Question: So I'm using + and have created a <URL>.
Once rendered, it's styling is shown like below:

Clicking on the anchors (small crosses in the top right-hand corner) results in that tab being closed. However, this is a piece of default behaviour I don't want, and would like to remove.
Say my TabPanel is simply:
'''
panel= new TabPanel();
panel. ............... // Method to remove all tabs 'close tab' option.
panel.add(datacenterGrid, new TabItemConfig("Datacenter", true)); // Adding tab one
panel.add(clusterGrid, new TabItemConfig("Cluster", true)); // Adding tab two
'''
Which <URL>.
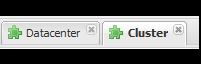
Answer: If you want to remove the close button, just mark the tab as not closable.
You can do this with method: 'TabPanel.add(Widget widget, TabItemConfig config);'
See setters on <URL>
Now, if you really want to customize the menu, I already asked <URL>